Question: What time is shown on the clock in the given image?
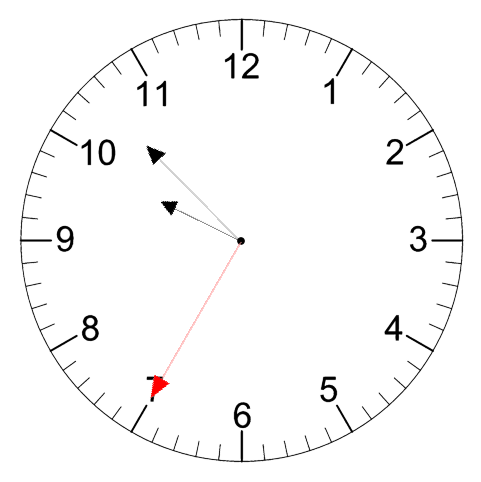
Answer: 09:52:35